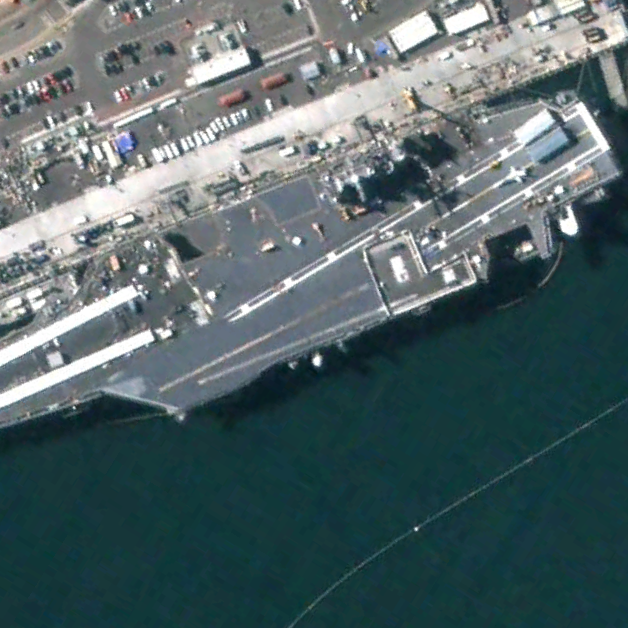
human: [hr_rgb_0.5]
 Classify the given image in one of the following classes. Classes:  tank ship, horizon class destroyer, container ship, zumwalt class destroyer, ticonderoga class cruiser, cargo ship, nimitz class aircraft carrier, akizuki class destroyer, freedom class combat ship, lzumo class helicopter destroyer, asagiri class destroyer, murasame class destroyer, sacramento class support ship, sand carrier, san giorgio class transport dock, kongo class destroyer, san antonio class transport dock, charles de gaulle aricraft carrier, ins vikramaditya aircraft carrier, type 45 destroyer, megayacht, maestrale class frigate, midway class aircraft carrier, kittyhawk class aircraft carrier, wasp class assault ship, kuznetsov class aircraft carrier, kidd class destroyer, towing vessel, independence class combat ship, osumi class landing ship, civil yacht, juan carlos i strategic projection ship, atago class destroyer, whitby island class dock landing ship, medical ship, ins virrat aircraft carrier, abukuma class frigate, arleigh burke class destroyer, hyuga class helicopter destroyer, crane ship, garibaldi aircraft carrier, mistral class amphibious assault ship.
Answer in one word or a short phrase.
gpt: Nimitz class aircraft carrier